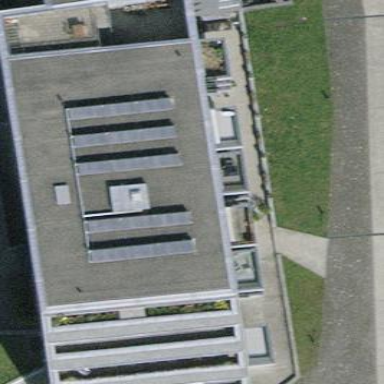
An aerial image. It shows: Apartments building with flat roof.